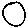
Label: circle